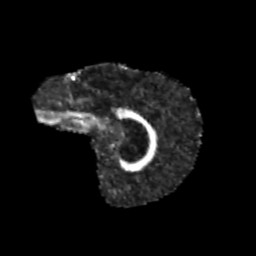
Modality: FA
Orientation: sagittal
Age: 11
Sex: male
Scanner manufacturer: siemens
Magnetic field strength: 3 T
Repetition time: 3.8 s
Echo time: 0.07 s